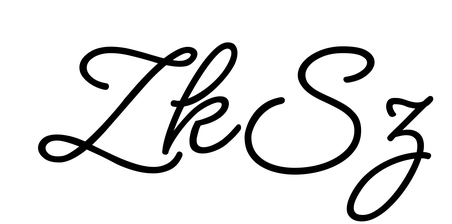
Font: MeowScript-Regular